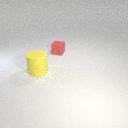
small red rubber cube behind large yellow rubber cylinder